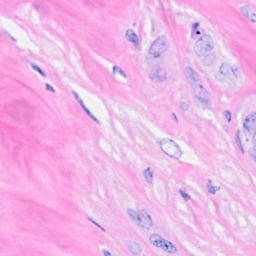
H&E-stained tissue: Breast